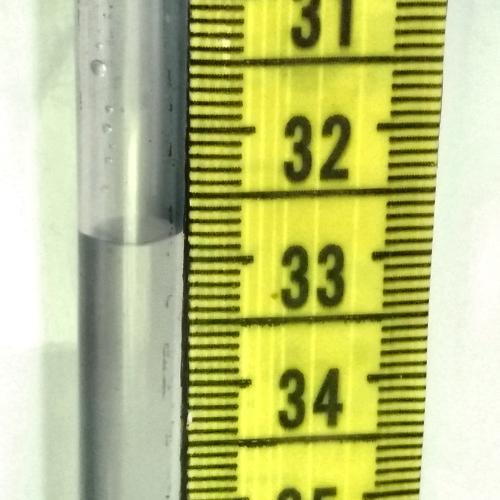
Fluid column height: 32.8 cm